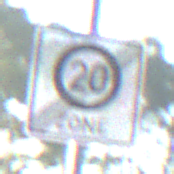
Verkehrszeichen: EndeZone20
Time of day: SunriseSunset
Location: Outdoor (Suburban)
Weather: PartlyCloudy
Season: NotSpecified
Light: Natural